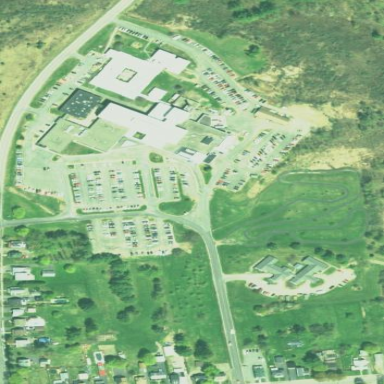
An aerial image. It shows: Hospital providing healthcare services.